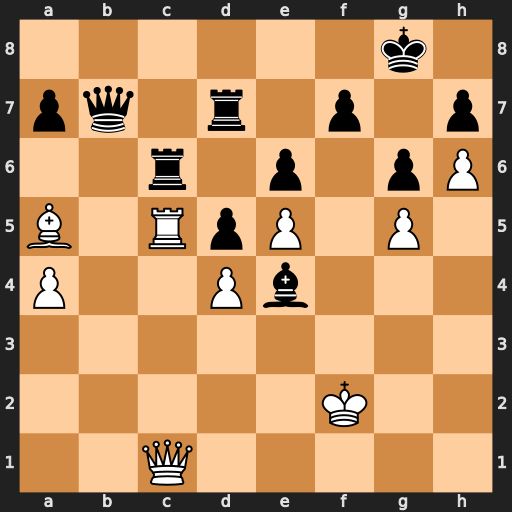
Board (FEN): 6k1/pq1r1p1p/2r1p1pP/B1RpP1P1/P2Pb3/8/5K2/2Q5
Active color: w
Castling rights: -
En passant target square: -
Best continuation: Rxc6 Rd8 Bxd8